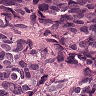
Metastatic tissue present: yes